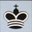
Piece: bK